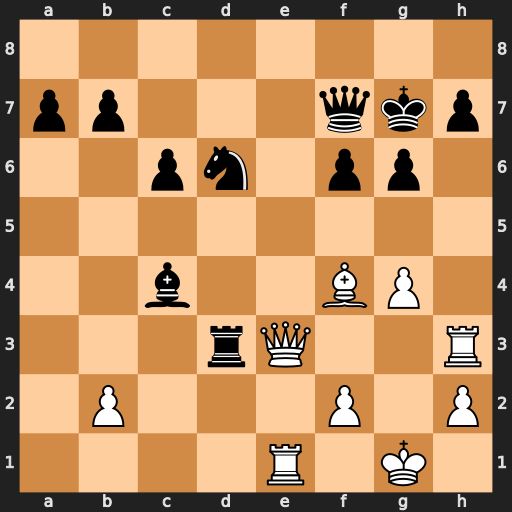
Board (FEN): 8/pp3qkp/2pn1pp1/8/2b2BP1/3rQ2R/1P3P1P/4R1K1
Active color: w
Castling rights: -
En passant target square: -
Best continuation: Bh6+ Kh8 Qxd3 Bxd3 Rxd3